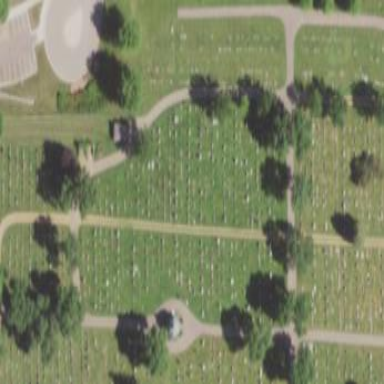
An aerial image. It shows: Cemetery.